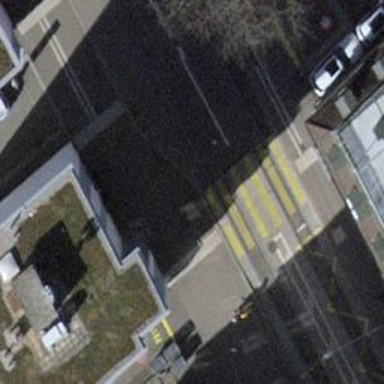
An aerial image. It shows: Concrete footway with crossing.